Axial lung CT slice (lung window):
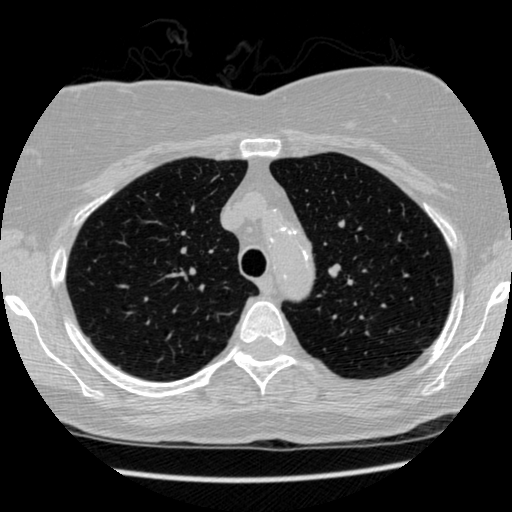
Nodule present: no